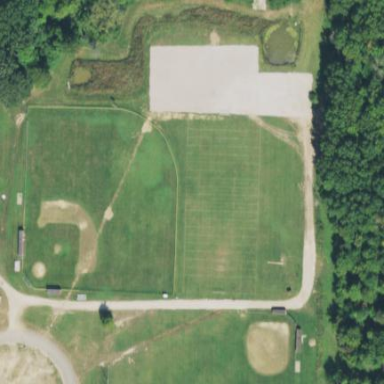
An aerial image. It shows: Baseball pitch for leisure and sports activities.